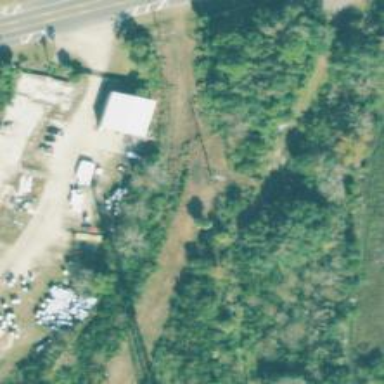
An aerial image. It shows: Disused railway spur.